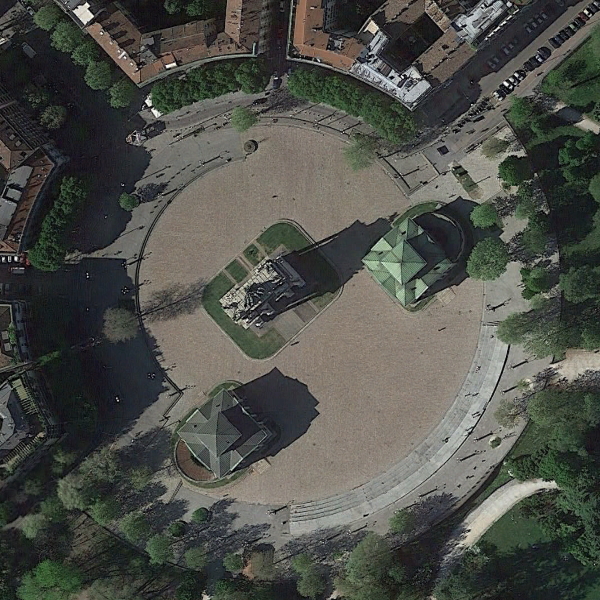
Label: Square